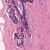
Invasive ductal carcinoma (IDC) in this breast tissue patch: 0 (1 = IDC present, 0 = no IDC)